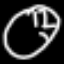
Label: clock